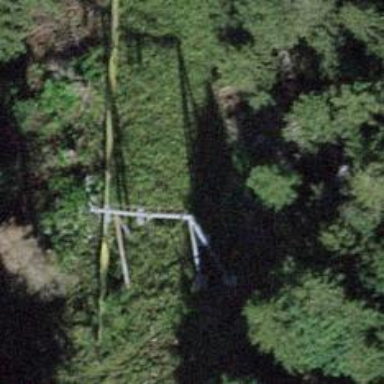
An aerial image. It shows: Pylon used for aerialway.